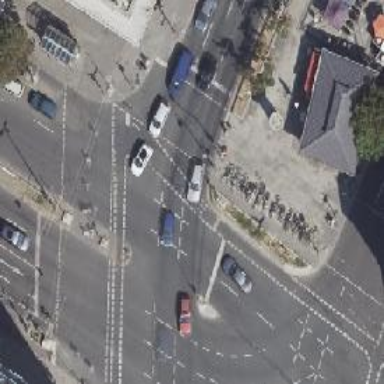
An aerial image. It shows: Road with traffic signals.